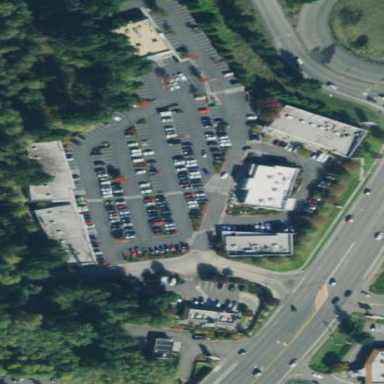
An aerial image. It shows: Retail area.